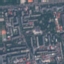
Land use / land cover class: Residential